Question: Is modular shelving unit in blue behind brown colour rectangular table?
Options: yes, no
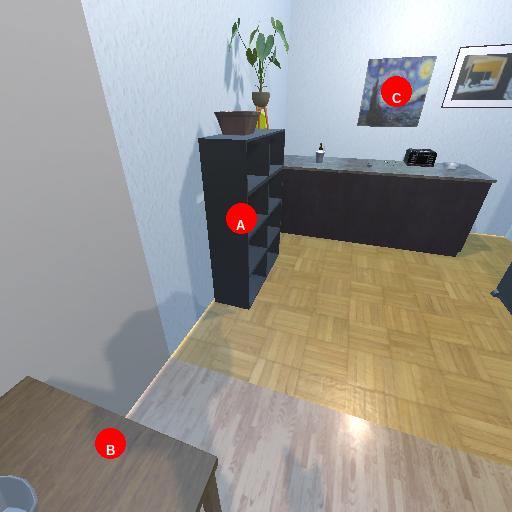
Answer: yes